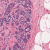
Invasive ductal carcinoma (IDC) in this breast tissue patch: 0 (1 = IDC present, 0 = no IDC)